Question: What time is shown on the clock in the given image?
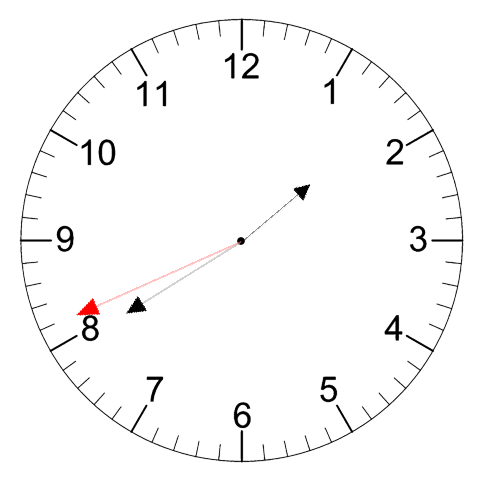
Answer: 01:39:41